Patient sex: F
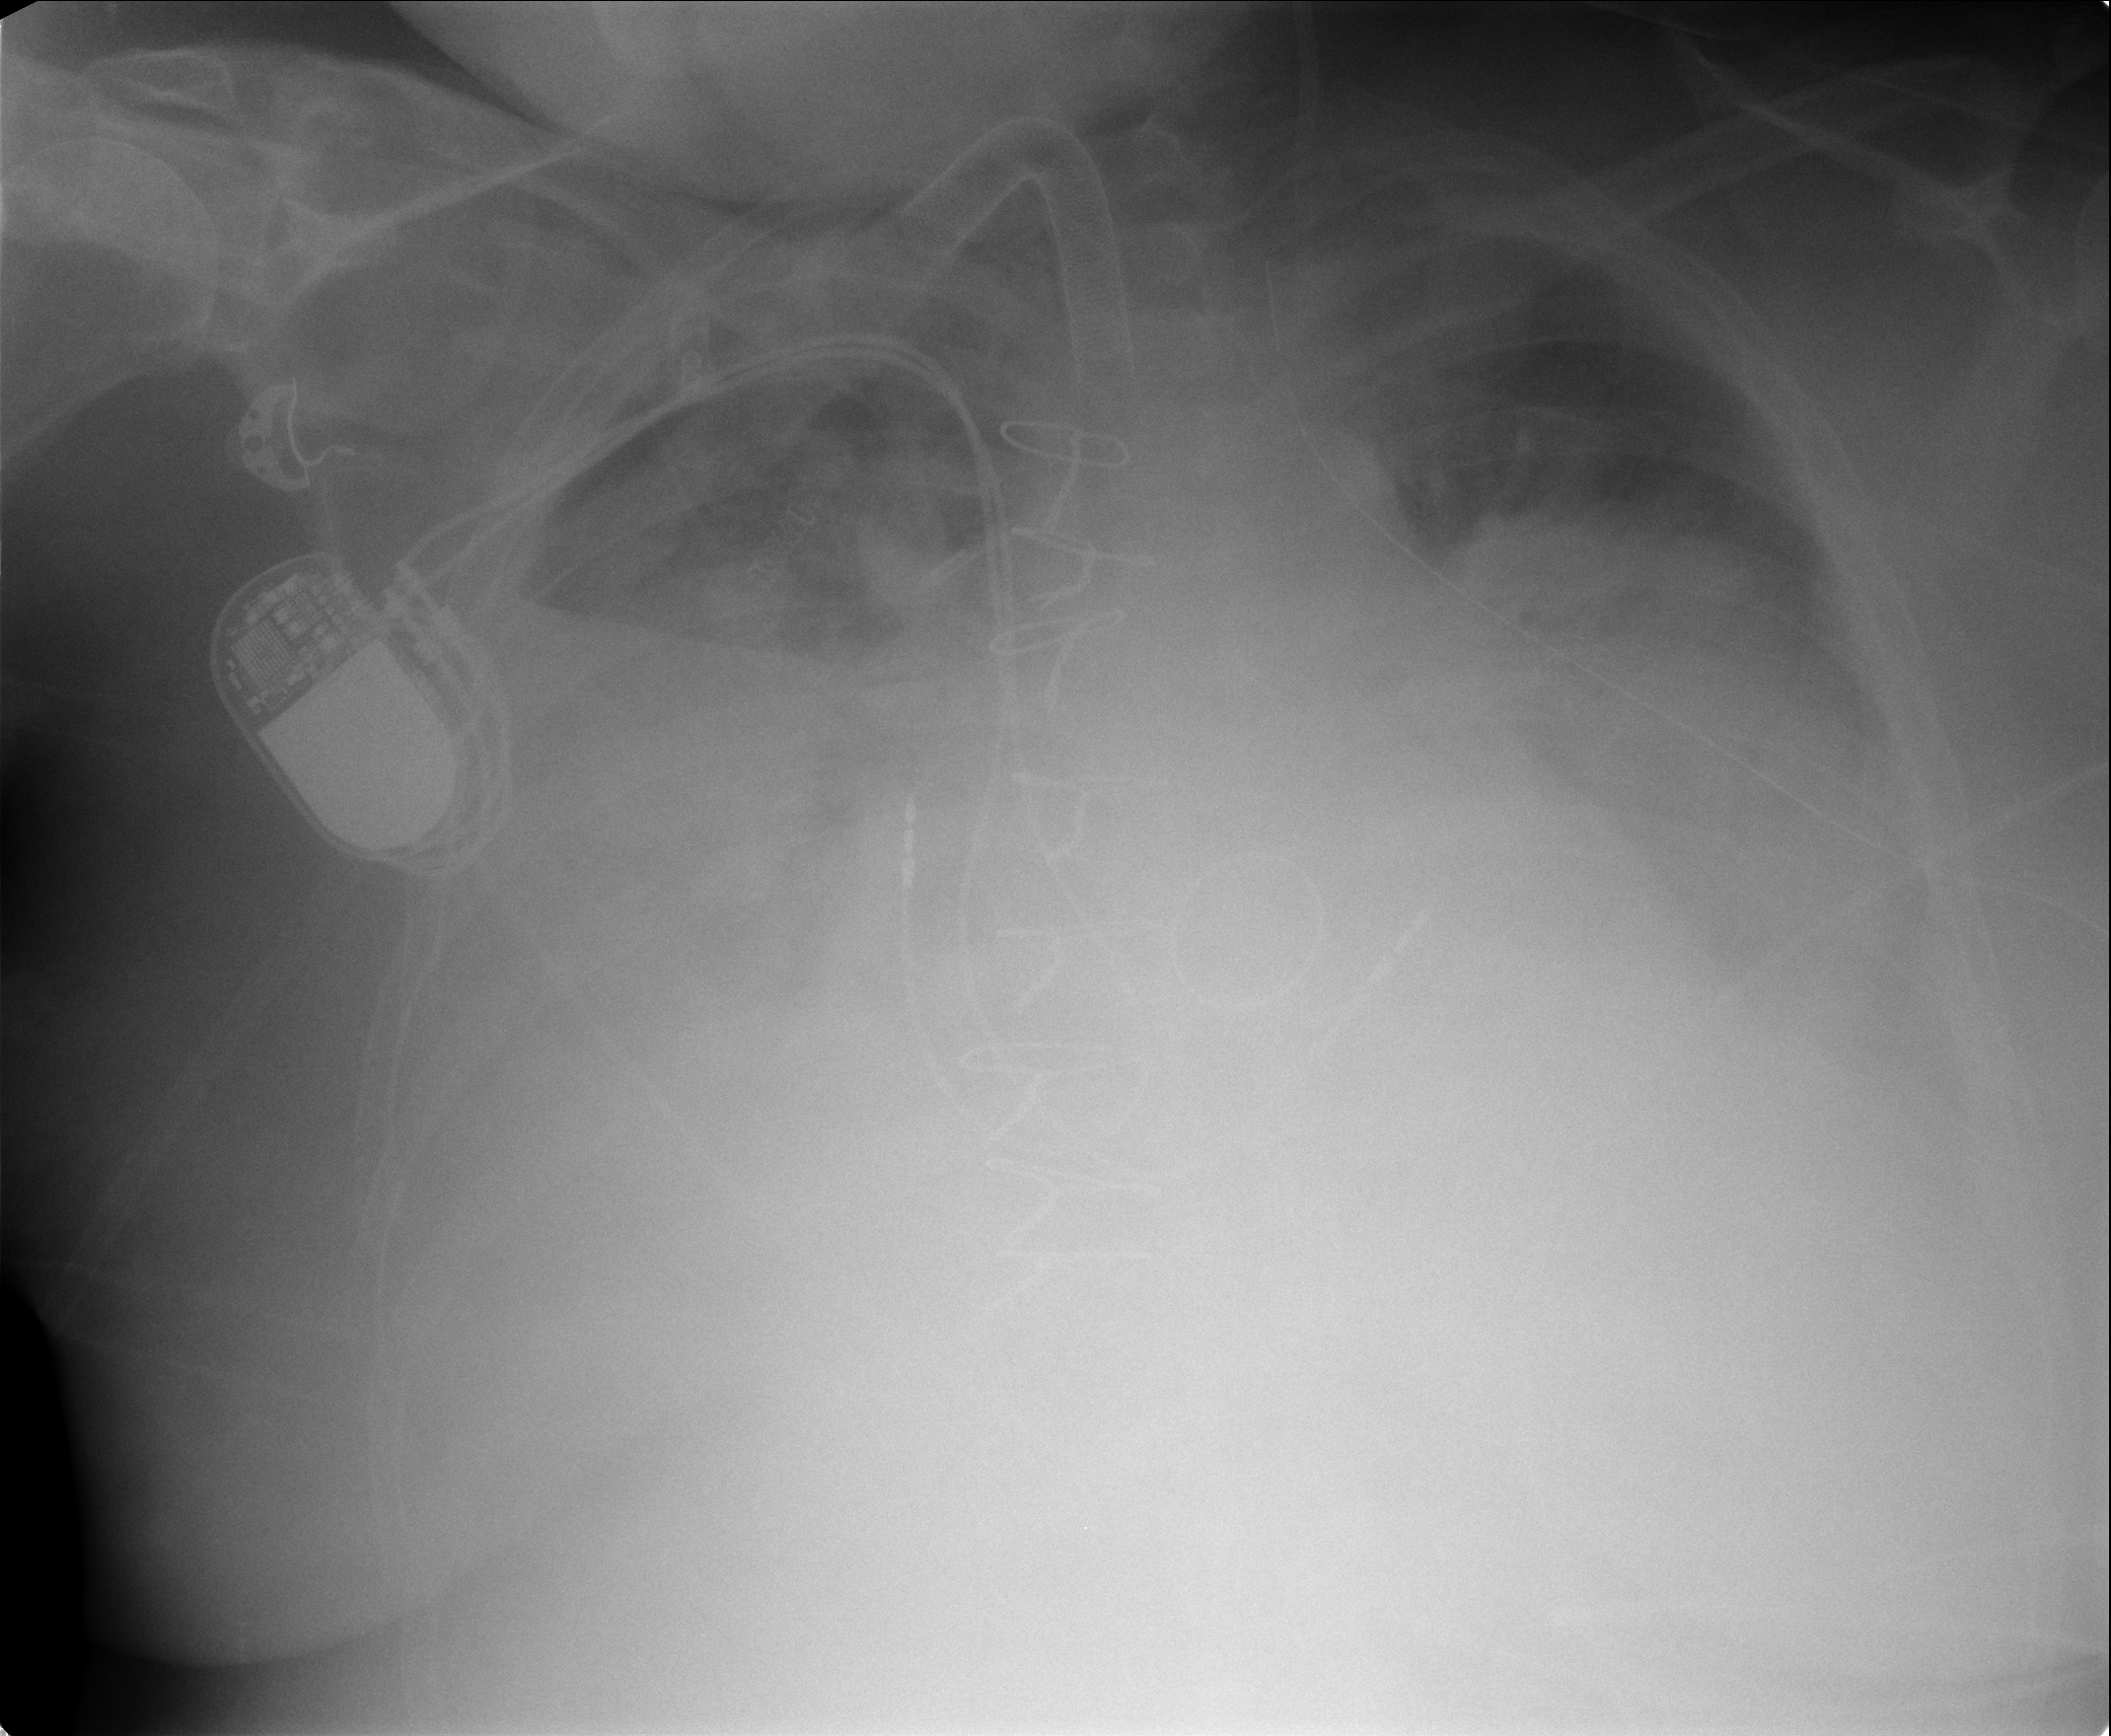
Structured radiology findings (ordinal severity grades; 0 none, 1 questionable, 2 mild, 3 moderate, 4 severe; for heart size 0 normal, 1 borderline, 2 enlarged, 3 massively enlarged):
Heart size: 2
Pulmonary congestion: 3
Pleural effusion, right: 3
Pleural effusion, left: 3
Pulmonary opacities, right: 4
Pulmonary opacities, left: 4
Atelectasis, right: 3
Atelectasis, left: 3